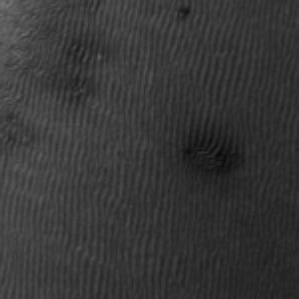
Label: frost